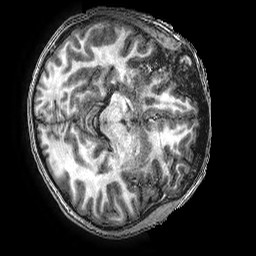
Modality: T1w
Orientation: axial
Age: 13
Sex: male
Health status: ill
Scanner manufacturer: ge
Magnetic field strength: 3 T
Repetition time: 0.00766 s
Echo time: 0.003476 s